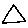
Label: triangle